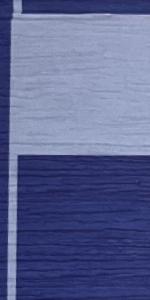
Label: Empty